Interaction volume radius: 5 \u00c5
Interaction volume height: 30 \u00c5
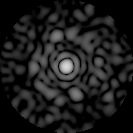
Disorder parameter: 0.8398